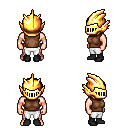
a pixel art fantasy rpg character, male body template, human, light skin, brown sleeveless shirt, white pants, green plain hairstyle, gold helm, black shoes, four views (front, back, left, right), 2x2 character sprite sheet, small pixel art, hard edges, no anti-aliasing